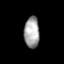
Tissue: prostate
Cell type: Endothelial cells
Senescence score: 0.753
Nuclear area (px): 465
Mean DAPI intensity: 164.241